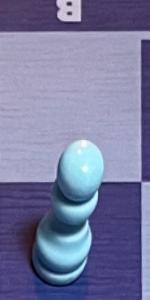
Label: Pawn_White